Question: I've got a custom view called SequenceView in a NSScrollView.
It should draw 20 red rectangles in a column.
Before and after the scroll:

'''
- (void)drawRect:(NSRect)rect {
[[NSColor yellowColor] set];
NSRectFill(_bounds);
[[NSColor redColor] set];
NSLog(@"Rect: %@", NSStringFromRect(rect));
float x = rect.origin.x+10;
float y = rect.origin.y+10;
for (unsigned i=0; i<20; i++) {
NSRect r = NSMakeRect(x,y,30, 30);
if (NSIntersectsRect(r, rect)){
NSLog(@"Drawing: %@", NSStringFromRect(r));
[[NSBezierPath bezierPathWithRect: r] stroke];
}
y+=40;
}
}
'''
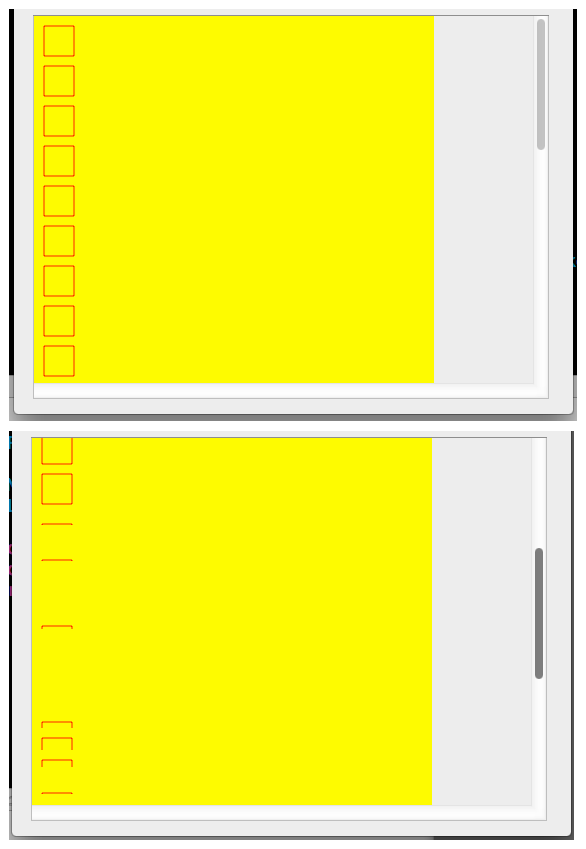
Answer: See if "Copy on Scroll" for your scroll view is activated: